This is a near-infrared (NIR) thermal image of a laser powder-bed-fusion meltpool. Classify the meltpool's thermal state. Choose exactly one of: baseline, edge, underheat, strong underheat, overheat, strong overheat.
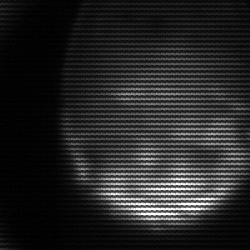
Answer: edge